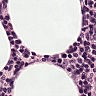
Metastatic tissue present: no